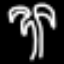
Label: palm tree